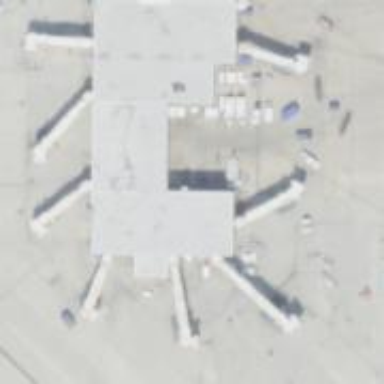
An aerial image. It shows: Airport gate.